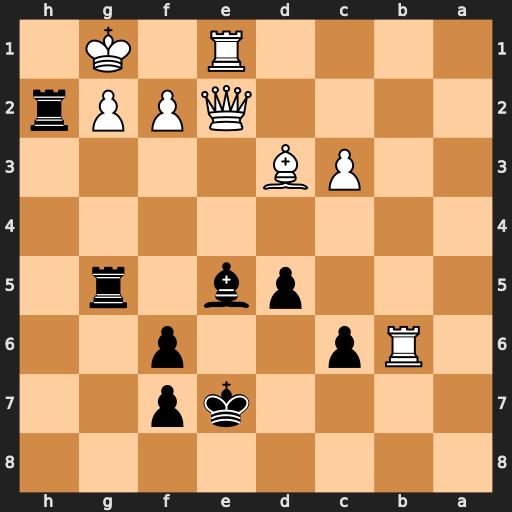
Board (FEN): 8/4kp2/1Rp2p2/3pb1r1/8/2PB4/4QPPr/4R1K1
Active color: b
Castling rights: -
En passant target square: -
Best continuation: Rhxg2+ Kf1 Rg1#